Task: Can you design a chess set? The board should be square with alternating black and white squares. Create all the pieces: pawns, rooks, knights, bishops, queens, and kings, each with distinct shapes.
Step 234:
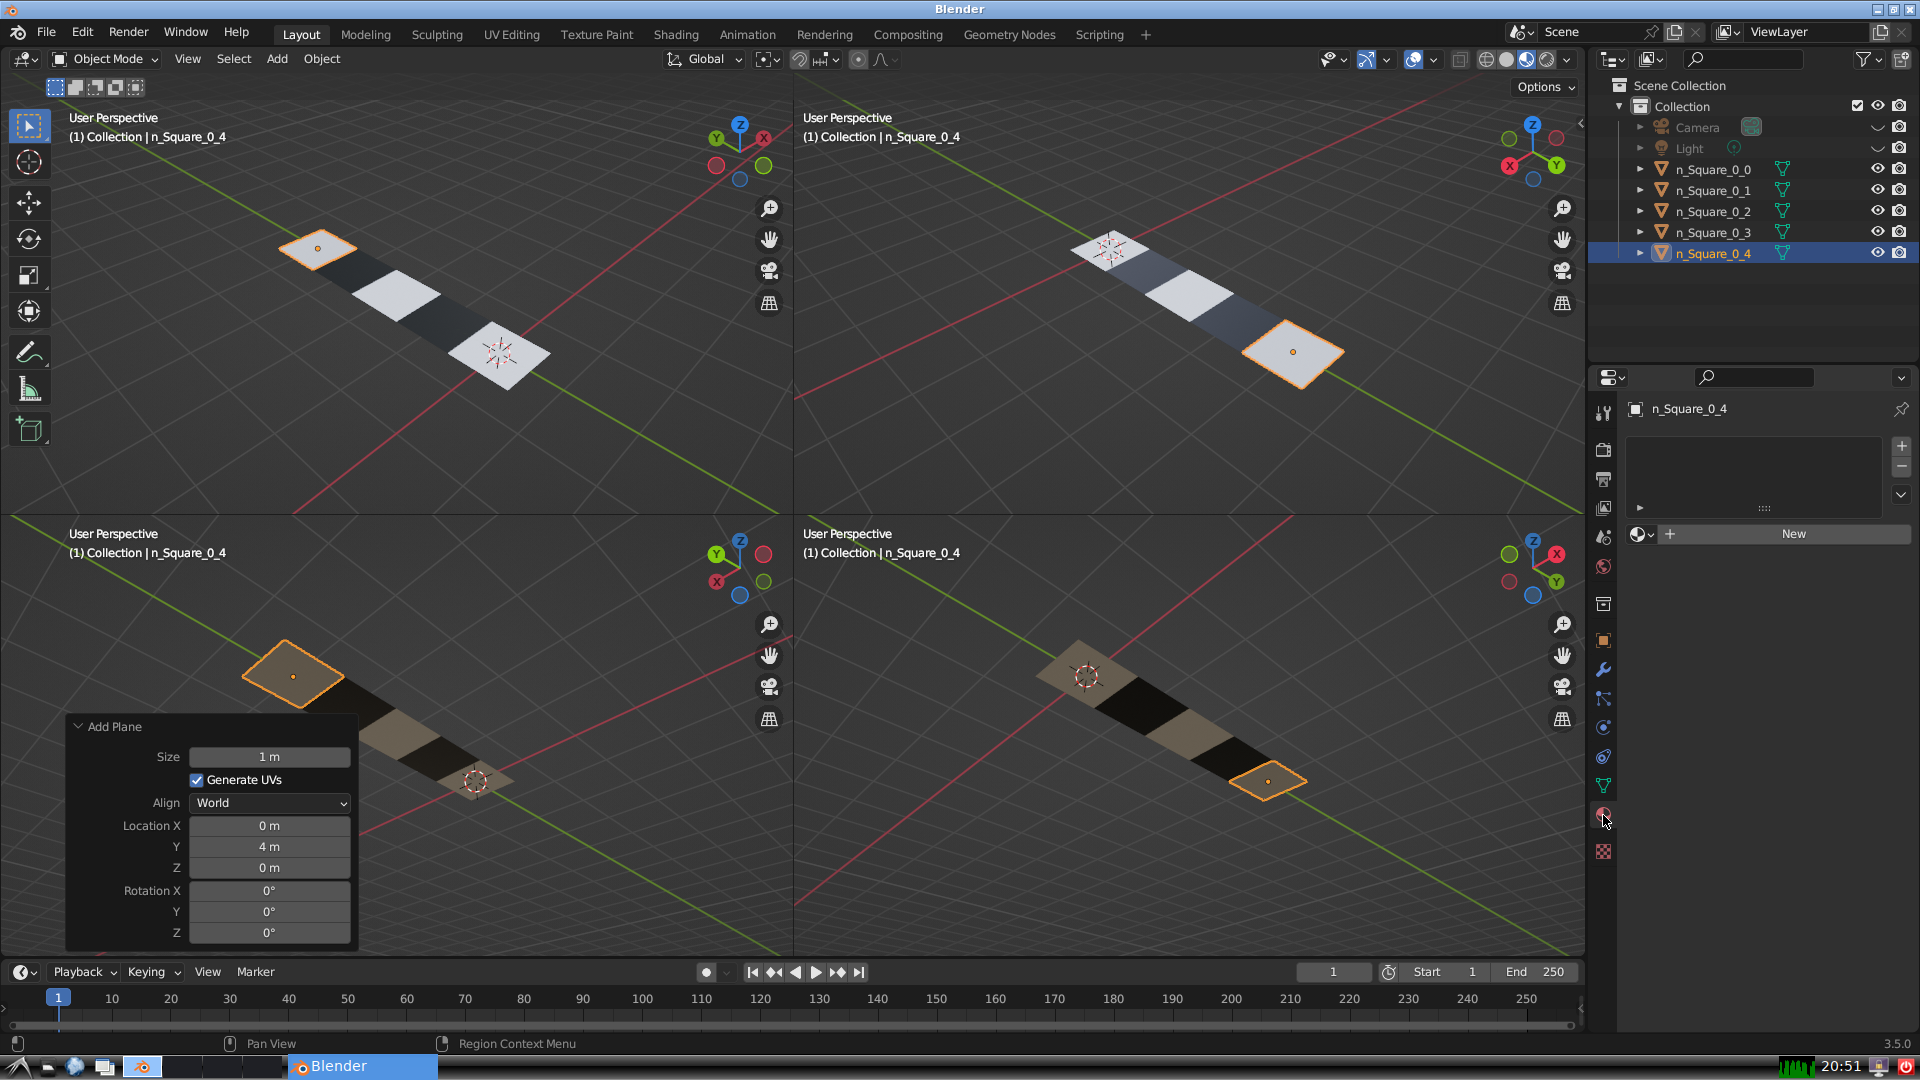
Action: {"mouse_move": [1636, 534]}